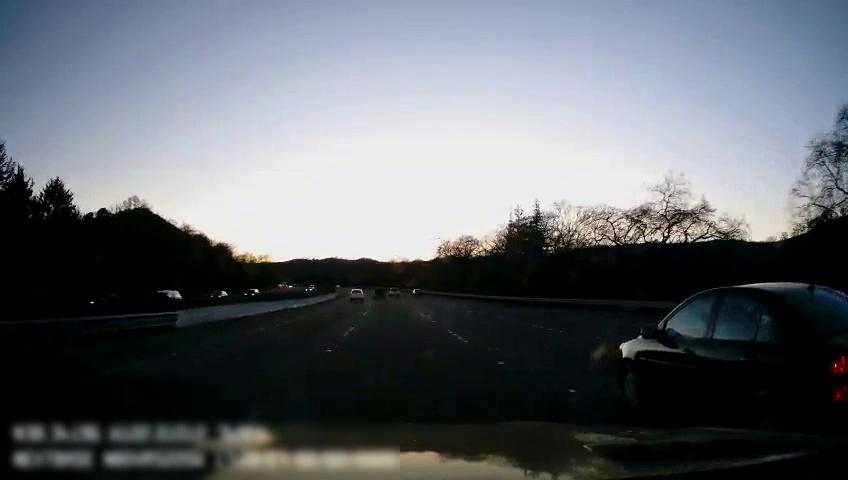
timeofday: Day
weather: Cloudy
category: Drivable Space
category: Vehicles | SUV
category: Vehicles | Van
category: Vehicles | Truck
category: Vehicles | Car
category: Vehicles | Car
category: Vehicles | Car
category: Vehicles | Car
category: Vehicles | Car
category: Lanes | Current Lane
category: Lanes | Current Lane
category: Lanes | Alternate Lane